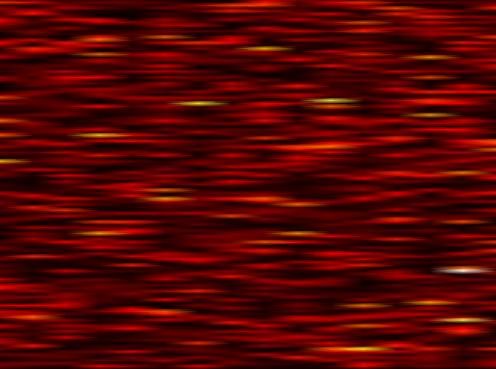
Label: WOLA